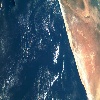
Label: water